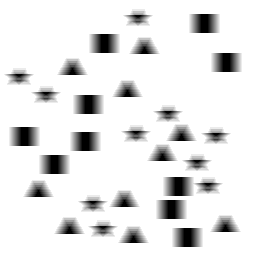
Squares: 10
Triangles: 10
Stars: 10
Total shapes: 30